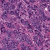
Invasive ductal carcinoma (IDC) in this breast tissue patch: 1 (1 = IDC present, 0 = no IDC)